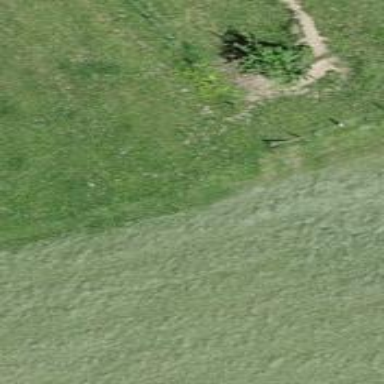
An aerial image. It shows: Path covered with grass.